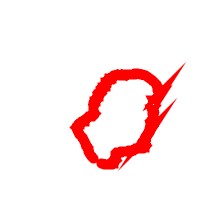
Shape: circle